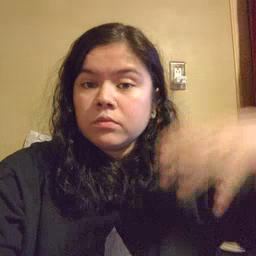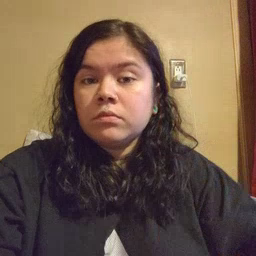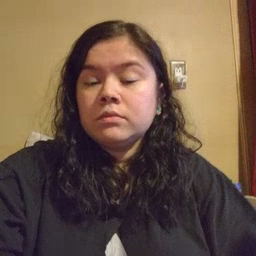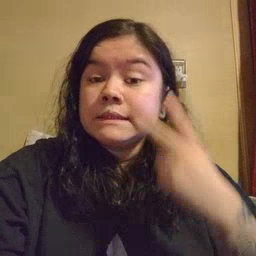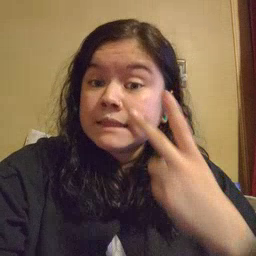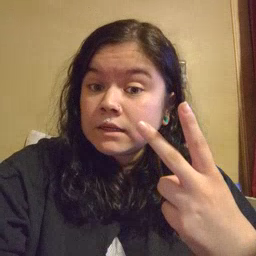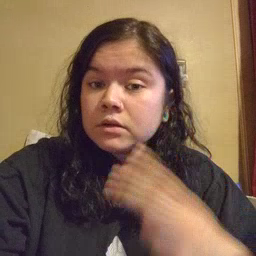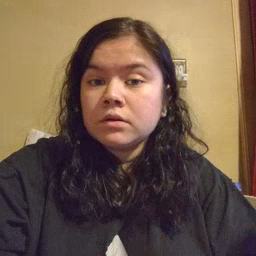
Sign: see